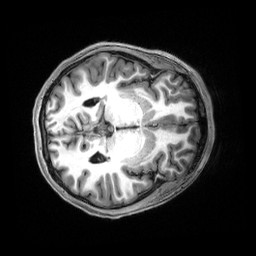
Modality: T1w
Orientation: axial
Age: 21
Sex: female
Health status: healthy
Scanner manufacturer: siemens
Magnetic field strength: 3 T
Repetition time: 2.5 s
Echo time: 0.00222 s